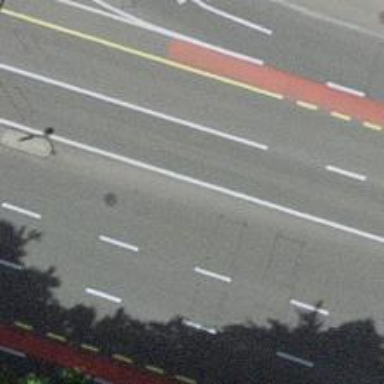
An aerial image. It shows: Secondary road with asphalt surface. There are sidewalks on both sides and cycle lane.